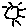
Label: sun